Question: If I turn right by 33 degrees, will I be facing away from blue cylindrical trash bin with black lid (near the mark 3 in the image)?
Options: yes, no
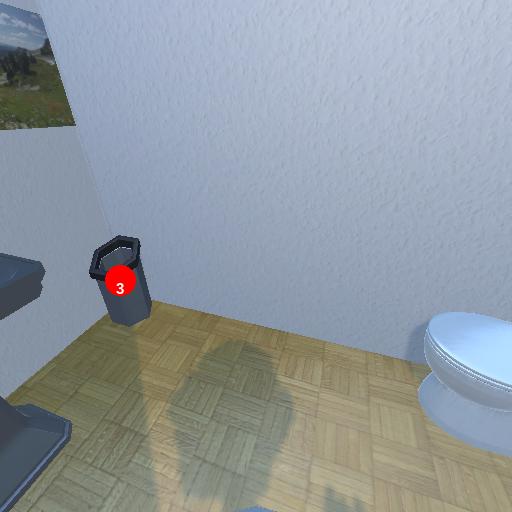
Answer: yes